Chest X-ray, PA view. Patient: 34 years old, sex F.
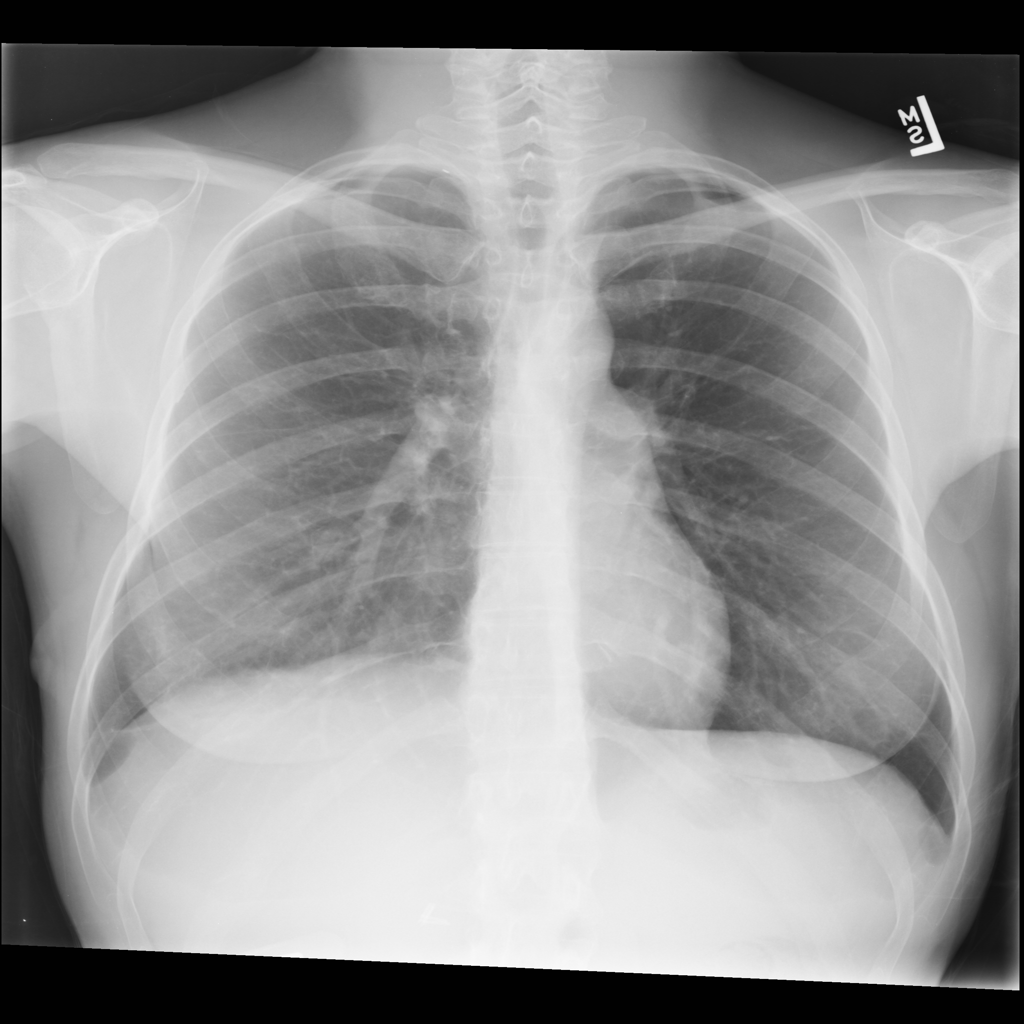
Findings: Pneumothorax